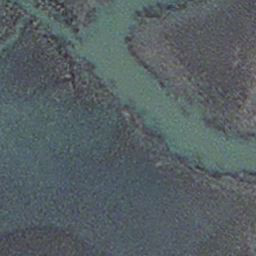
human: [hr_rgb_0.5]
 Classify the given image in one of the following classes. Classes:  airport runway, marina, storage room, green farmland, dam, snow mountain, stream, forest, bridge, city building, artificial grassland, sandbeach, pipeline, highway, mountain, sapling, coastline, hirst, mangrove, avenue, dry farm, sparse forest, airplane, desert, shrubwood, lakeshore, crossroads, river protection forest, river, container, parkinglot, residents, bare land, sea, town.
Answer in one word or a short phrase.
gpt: stream